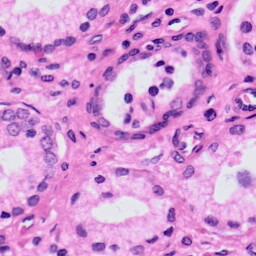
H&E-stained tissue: Prostate